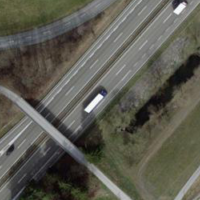
EUNIS habitat code: 57
Species observed at this site:
Vanessa cardui